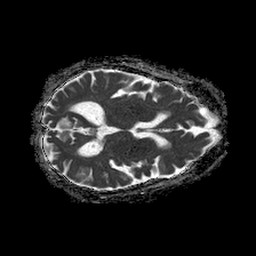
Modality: ADC
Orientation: axial
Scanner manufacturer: philips
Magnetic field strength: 1.5 T
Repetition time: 4.6 s
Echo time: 0.09292 s